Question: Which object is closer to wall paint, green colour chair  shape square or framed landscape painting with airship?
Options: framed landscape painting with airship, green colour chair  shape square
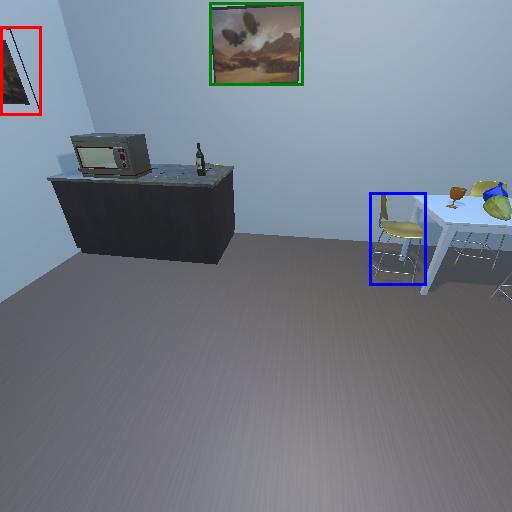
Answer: framed landscape painting with airship